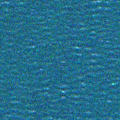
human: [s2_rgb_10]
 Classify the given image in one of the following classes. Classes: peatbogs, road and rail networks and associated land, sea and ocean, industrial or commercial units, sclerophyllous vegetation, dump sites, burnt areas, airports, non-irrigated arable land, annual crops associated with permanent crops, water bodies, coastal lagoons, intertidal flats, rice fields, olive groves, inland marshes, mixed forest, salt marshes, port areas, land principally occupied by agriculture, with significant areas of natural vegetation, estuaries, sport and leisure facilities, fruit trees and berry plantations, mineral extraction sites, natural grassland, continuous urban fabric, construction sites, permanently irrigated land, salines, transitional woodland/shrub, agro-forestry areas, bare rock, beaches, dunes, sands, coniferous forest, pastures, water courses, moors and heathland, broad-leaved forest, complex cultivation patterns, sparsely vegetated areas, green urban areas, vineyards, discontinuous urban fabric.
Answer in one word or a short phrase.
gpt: sea and ocean